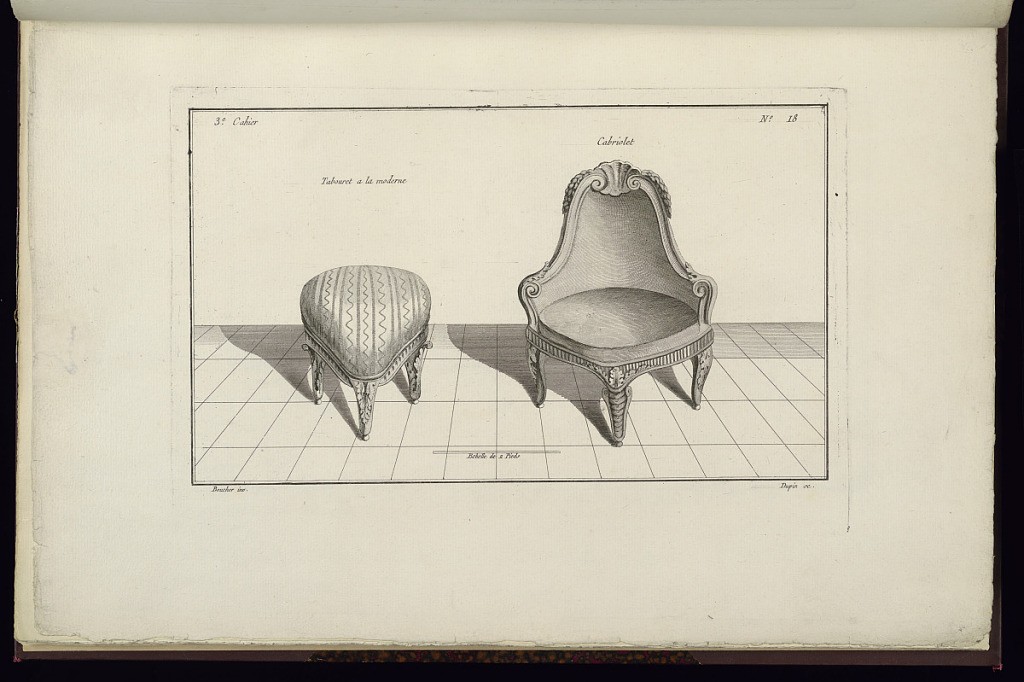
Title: Tabouret a la moderne [et] Cabriolet
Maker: Juste-François Boucher, French, 1736 – 1782
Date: ca. 1775
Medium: Engraving on off white laid paper
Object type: Print
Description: Design for a three-sided stool, and a cabriolet chair with a high, cruved back. The furniture frames are decorated with scrolls and acanthus leaves. The plate is signed.